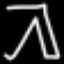
Label: pants